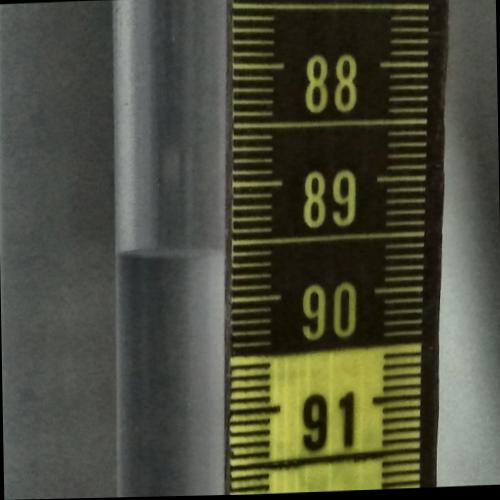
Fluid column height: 89.6 cm